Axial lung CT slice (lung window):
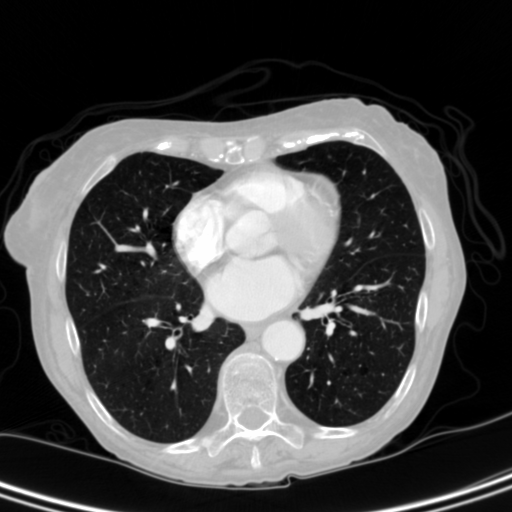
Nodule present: no